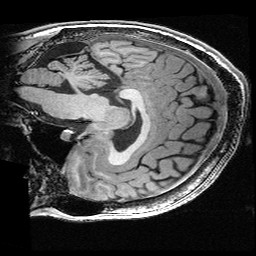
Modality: T1w
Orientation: sagittal
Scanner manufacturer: ge
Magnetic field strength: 3 T
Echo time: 0.00318 s